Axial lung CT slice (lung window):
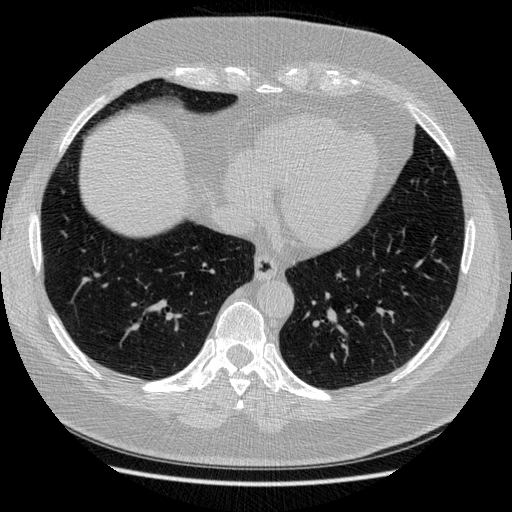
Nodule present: no